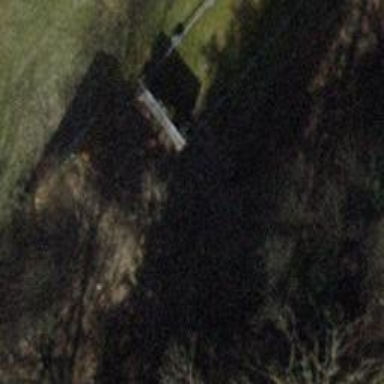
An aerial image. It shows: Retaining wall.